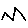
Label: zigzag